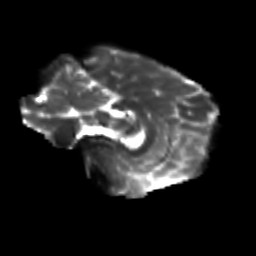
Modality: T2w
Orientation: sagittal
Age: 31
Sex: female
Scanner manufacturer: siemens
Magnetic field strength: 3 T
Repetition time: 3.5 s
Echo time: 0.113 s